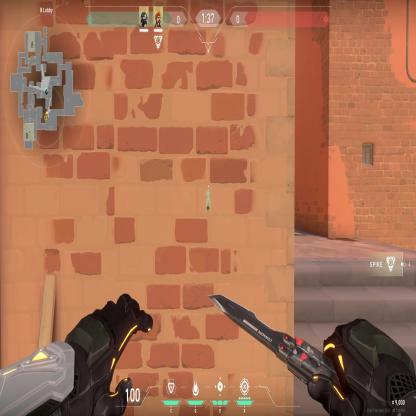
Label: teammate